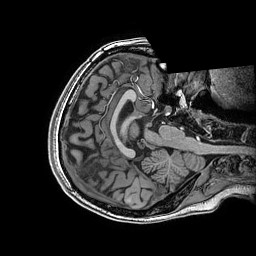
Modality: T1w
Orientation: axial
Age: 19
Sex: female
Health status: healthy